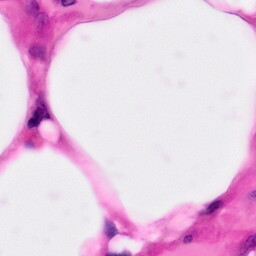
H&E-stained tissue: Pancreatic